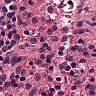
Metastatic tissue present: no